Field crop: maize
Growth stage: 2
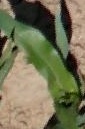
Species: maize